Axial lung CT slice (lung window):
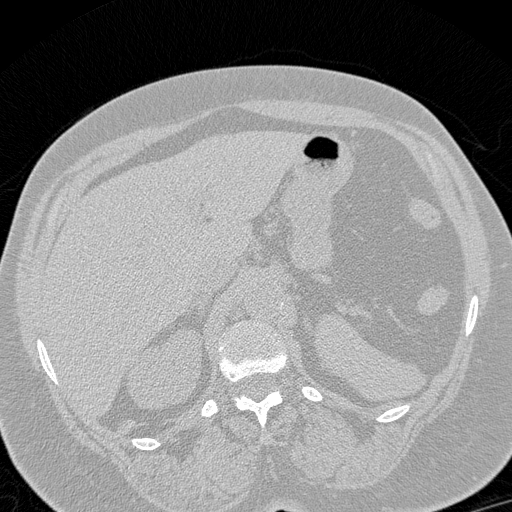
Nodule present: no